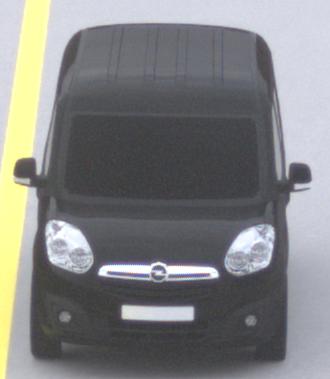
Make: Opel
Model: Combo Combi L1H1 1.4
Detailed model: Combo (D) Combi
Model produced from: 2012/01
Model produced until: 2013/11
Doors: 5
Color: black
Road condition: dry road
Daytime: morning or afternoon
Contrast: low contrast